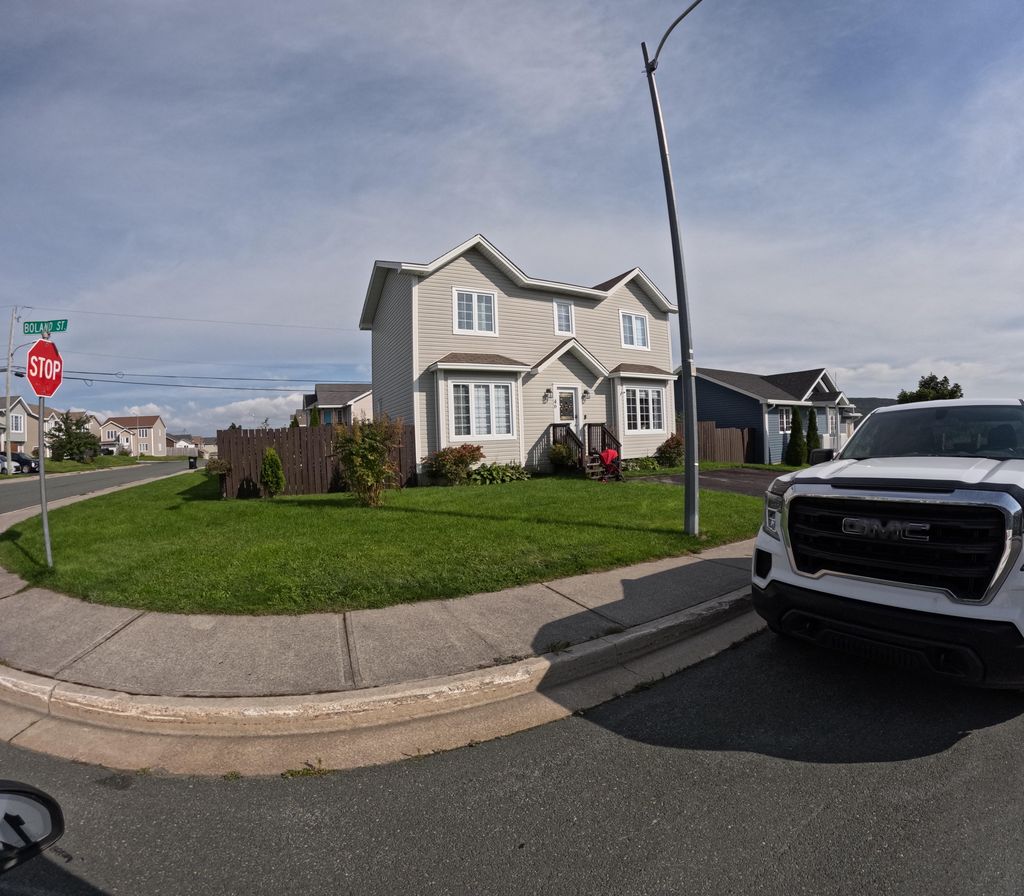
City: st_johns